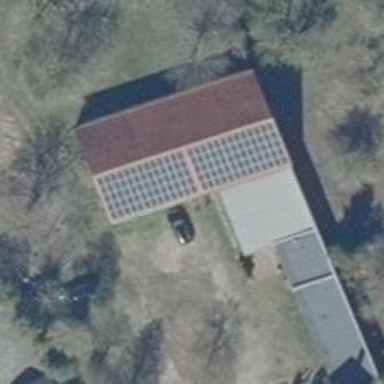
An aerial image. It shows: Small solar photovoltaic panel used as generator to produce electricity.